Question: I'm using <URL>:
'''
if (!class_exists('WP_List_Table')) {
require_once( ABSPATH . 'wp-admin/includes/class-wp-list-table.php' );
class FT_WP_Table extends WP_List_Table
{
private $order;
private $orderby;
private $posts_per_page = 25;
public function __construct()
{
parent :: __construct(array(
'singular' => "ftraveler",
'plural' => "ftraveler",
'ajax' => true
));
$this->set_order();
$this->set_orderby();
$this->prepare_items();
$this->display();
}
private function get_sql_results()
{
global $wpdb;
$args = array('id', 'firstname', 'lastname', 'foid', 'no_frequent', 'create_time');
$sql_select = implode(', ', $args);
$sql_results = $wpdb->get_results("SELECT " . $sql_select . "FROM" . $wpdb->prefix . "ftraveler ORDER BY $this->orderby $this->order ");
return $sql_results;
}
public function set_order()
{
$order = 'DESC';
if (isset($_GET['order']) AND $_GET['order'])
$order = $_GET['order'];
$this->order = esc_sql($order);
}
public function set_orderby()
{
$orderby = 'create_date';
if (isset($_GET['orderby']) AND $_GET['orderby'])
$orderby = $_GET['orderby'];
$this->orderby = esc_sql($orderby);
}
/**
* @see WP_List_Table::ajax_user_can()
*/
public function ajax_user_can()
{
return current_user_can('edit_posts');
}
/**
* @see WP_List_Table::no_items()
*/
public function no_items()
{
_e('No frequent traveler found.');
}
/**
* @see WP_List_Table::get_views()
*/
public function get_views()
{
return array();
}
/**
* @see WP_List_Table::get_columns()
*/
public function get_columns()
{
$columns = array(
'ID' => __('ID'),
'firstname' => __('Firstname'),
'lastname' => __('Lastname'),
'foid' => __('Passport'),
'no_frequent' => __('Frequent No'),
'create_time' => __('Created on')
);
return $columns;
}
/**
* @see WP_List_Table::get_sortable_columns()
*/
public function get_sortable_columns()
{
$sortable = array(
'ID' => array('id', true),
'firstname' => array('firstname', true),
'lastname' => array('lastname', true),
'foid' => array('foid', true),
'no_frequent' => array('no_frequent', true),
'create_time' => array('create_time', true),
);
return $sortable;
}
/**
* Prepare data for display
* @see WP_List_Table::prepare_items()
*/
public function prepare_items()
{
$columns = $this->get_columns();
$hidden = array();
$sortable = $this->get_sortable_columns();
$this->_column_headers = array(
$columns,
$hidden,
$sortable
);
// SQL results
$posts = $this->get_sql_results();
empty($posts) AND $posts = array();
# >>>> Pagination
$per_page = $this->posts_per_page;
$current_page = $this->get_pagenum();
$total_items = count($posts);
$this->set_pagination_args(array(
'total_items' => $total_items,
'per_page' => $per_page,
'total_pages' => ceil($total_items / $per_page)
));
$last_post = $current_page * $per_page;
$first_post = $last_post - $per_page + 1;
$last_post > $total_items AND $last_post = $total_items;
// Setup the range of keys/indizes that contain
// the posts on the currently displayed page(d).
// Flip keys with values as the range outputs the range in the values.
$range = array_flip(range($first_post - 1, $last_post - 1, 1));
// Filter out the posts we're not displaying on the current page.
$posts_array = array_intersect_key($posts, $range);
# <<<< Pagination
// Prepare the data
$permalink = __('Edit:');
foreach ($posts_array as $key => $post) {
$link = get_edit_post_link($post->ID);
$no_title = __('No title set');
$title = !$post->post_title ? "<em>{$no_title}</em>" : $post->post_title;
$posts[$key]->post_title = "<a title='{$permalink} {$title}' href='{$link}'>{$title}</a>";
}
$this->items = $posts_array;
}
/**
* A single column
*/
public function column_default($item, $column_name)
{
return $item->$column_name;
}
/**
* Override of table nav to avoid breaking with bulk actions & according nonce field
*/
public function display_tablenav($which)
{
?>
<div class="tablenav <?php echo esc_attr($which); ?>">
<!--
<div class="alignleft actions">
<?php # $this->bulk_actions( $which ); ?>
</div>
-->
<?php
$this->extra_tablenav($which);
$this->pagination($which);
?>
<br class="clear" />
</div>
<?php
}
/**
* Disables the views for 'side' context as there's not enough free space in the UI
* Only displays them on screen/browser refresh. Else we'd have to do this via an AJAX DB update.
*
* @see WP_List_Table::extra_tablenav()
*/
public function extra_tablenav($which)
{
global $wp_meta_boxes;
$views = $this->get_views();
if (empty($views)) return;
$this->views();
}
}
}
'''
And this is how I loading the class:
'''
function frequent_traveler_admin_actions()
{
add_menu_page('Frequent Traveler', 'Frequent Traveler', 'activate_plugins', 'ftravelerlist', 'ft_list');
}
add_action('admin_menu', 'frequent_traveler_admin_actions');
function ft_list()
{
$ftList = new FT_WP_Table();
echo '</pre><div class="wrap"><h2>'. __('Listing Data') .'</h2>';
$ftList->prepare_items();
$ftList->display();
echo '</div>';
}
'''
But I get not output and by output I mean no records since I get the table twice, see the image below for more info:

What did I do wrong?
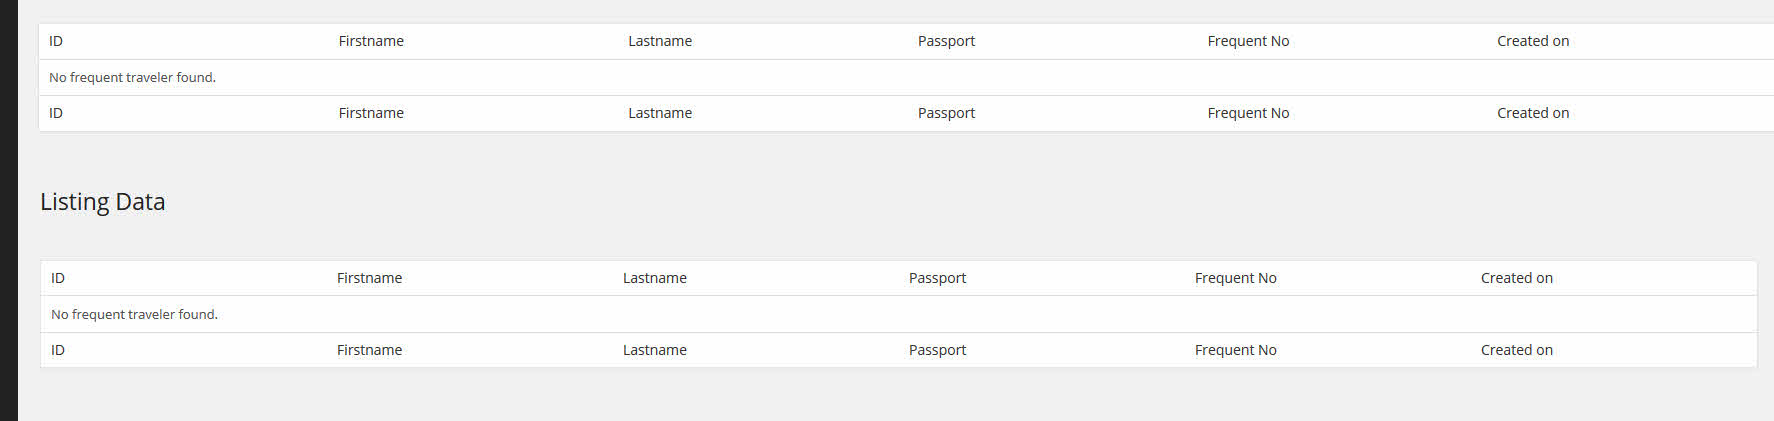
Answer: You don't need to fire the methods 'prepare_items()' and 'display()', this is enough:
'''
function ft_list()
{
echo '<div class="wrap"><h2>'. __('Listing Data') .'</h2>';
$ftList = new FT_WP_Table();
echo '</div>';
}
'''
Check that your SQL query is working ok in phpMyAdmin (or similar tool). As I don't have the same data as you, I've tested with:
'''
$args = array('ID', 'post_title', 'post_author' );
$sql_select = implode(', ', $args);
$sql_results = $wpdb->get_results("SELECT " . $sql_select . " FROM " . $wpdb->posts);
'''
And with:
'''
public function get_columns()
{
$columns = array(
'ID' => __('ID'),
'post_title' => __('Title'),
'post_author' => __('Author')
);
return $columns;
}
public function get_sortable_columns()
{
$sortable = array(
'ID' => array('ID', true),
'post_title' => array('post_title', true),
'post_author' => array('post_author', true)
);
return $sortable;
'''
Result:

<URL>
---